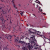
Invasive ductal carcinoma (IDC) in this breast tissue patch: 1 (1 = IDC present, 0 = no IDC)